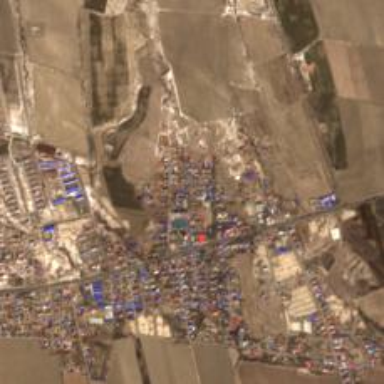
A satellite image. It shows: Ethnic township within town.